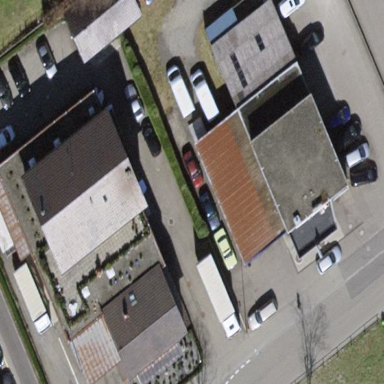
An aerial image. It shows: Building used as car repair shop.